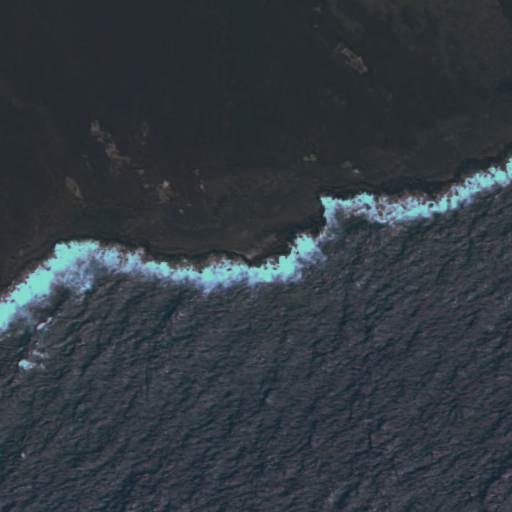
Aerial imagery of cape in Hawaii named Papalehau Point containing only unknown